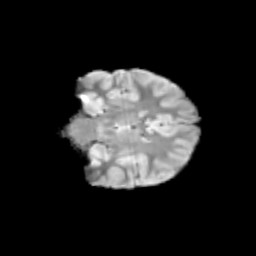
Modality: T2w
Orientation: coronal
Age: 9
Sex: female
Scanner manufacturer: siemens
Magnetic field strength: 3 T
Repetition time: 3.8 s
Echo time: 0.07 s